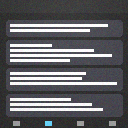
Screen state: on